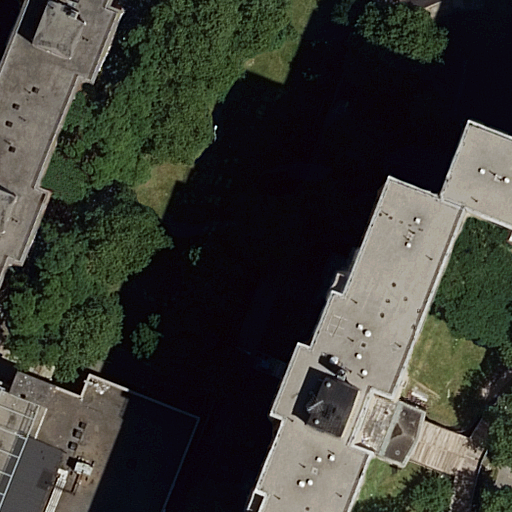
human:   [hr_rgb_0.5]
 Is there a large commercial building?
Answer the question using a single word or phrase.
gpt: no

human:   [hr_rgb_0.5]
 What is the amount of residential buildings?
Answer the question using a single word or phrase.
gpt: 2

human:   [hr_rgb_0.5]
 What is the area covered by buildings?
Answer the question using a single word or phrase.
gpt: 3035m2

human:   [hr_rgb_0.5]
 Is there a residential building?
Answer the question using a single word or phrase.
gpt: yes

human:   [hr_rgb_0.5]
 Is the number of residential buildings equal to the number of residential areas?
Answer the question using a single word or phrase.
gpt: yes

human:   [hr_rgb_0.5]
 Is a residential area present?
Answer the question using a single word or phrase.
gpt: yes

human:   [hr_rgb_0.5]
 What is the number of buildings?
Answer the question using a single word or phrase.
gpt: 3

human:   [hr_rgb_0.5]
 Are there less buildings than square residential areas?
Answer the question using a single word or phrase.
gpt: no

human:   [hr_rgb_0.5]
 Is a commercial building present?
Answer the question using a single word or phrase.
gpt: no

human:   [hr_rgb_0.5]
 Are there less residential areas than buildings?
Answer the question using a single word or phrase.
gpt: yes

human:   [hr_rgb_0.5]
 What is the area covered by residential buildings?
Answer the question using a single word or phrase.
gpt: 2141m2

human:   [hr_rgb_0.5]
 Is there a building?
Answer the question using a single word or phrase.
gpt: yes

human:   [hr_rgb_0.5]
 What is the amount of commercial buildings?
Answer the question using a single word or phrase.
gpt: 0

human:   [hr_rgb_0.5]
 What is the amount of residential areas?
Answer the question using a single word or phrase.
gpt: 2

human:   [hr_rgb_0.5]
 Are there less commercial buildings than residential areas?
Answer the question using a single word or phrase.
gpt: yes

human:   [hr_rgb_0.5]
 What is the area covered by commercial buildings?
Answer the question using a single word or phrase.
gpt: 0m2

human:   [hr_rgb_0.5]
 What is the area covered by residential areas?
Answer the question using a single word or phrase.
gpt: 1064m2

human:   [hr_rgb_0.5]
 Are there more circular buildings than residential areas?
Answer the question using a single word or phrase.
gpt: no

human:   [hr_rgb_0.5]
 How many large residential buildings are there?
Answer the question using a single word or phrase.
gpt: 2

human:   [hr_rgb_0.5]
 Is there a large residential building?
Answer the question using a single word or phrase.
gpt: yes

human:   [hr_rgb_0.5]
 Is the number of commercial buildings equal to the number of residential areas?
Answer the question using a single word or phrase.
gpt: no

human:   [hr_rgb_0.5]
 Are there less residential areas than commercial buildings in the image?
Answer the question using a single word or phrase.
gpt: no

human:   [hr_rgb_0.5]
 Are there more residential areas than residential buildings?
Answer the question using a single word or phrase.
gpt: no

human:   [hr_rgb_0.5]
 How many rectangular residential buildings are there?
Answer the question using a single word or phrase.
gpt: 0

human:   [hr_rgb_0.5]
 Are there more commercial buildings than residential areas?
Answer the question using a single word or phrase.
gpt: no

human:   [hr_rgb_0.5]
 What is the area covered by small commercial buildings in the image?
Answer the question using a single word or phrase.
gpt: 0m2

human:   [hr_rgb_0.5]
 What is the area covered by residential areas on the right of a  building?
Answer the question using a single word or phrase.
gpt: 34m2

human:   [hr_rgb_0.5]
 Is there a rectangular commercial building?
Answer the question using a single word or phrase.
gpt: no

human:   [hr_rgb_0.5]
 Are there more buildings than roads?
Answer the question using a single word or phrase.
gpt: yes

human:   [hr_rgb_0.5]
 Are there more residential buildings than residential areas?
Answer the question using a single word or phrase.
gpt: no

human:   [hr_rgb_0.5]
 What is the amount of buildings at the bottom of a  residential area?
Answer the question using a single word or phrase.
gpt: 3

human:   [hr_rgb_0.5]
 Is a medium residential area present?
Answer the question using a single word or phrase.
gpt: no

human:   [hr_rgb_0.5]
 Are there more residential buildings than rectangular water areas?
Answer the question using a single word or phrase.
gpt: yes

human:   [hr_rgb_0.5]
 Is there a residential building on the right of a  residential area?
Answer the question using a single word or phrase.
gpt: yes

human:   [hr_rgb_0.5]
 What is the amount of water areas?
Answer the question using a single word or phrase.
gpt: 0

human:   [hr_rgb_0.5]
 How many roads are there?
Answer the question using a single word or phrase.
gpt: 0

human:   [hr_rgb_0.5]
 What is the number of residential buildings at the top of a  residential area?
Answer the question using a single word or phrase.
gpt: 2

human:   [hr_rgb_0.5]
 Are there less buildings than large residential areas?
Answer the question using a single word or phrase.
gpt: no

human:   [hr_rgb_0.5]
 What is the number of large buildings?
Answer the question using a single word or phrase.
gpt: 3

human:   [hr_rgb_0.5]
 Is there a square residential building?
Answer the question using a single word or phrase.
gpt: no

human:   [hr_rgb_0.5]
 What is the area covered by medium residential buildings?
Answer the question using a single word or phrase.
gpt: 0m2

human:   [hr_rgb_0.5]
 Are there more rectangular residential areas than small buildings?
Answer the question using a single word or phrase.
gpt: yes

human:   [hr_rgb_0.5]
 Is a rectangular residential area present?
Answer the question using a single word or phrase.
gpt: yes

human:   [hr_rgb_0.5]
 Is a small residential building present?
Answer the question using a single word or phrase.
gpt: no

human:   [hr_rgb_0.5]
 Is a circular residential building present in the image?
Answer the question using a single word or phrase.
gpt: no

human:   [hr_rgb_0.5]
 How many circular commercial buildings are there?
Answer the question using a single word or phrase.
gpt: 0

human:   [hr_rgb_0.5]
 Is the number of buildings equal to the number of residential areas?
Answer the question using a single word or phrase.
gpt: no

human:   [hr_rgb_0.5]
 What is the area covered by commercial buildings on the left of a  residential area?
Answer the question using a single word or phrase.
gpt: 0m2

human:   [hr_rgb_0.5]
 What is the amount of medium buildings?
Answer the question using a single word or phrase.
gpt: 0

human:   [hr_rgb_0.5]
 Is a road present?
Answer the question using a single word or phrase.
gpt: no

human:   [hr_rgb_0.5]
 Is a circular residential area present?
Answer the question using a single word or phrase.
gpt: no

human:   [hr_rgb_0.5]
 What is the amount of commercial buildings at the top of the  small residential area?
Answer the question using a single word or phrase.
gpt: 0

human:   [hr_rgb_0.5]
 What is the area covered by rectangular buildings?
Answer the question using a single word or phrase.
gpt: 0m2

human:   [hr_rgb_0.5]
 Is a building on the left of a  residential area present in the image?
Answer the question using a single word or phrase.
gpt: yes

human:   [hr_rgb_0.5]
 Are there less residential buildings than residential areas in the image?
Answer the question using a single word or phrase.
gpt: no

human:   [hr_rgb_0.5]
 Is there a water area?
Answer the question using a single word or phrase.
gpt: no

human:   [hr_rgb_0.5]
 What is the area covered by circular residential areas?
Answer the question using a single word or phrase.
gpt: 0m2

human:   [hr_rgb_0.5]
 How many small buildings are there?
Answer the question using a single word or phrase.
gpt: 0

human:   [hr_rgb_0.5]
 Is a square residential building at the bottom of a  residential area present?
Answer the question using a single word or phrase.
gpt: no

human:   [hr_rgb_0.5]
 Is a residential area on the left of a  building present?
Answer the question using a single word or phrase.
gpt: yes

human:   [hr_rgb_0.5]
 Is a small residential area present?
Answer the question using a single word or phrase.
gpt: yes

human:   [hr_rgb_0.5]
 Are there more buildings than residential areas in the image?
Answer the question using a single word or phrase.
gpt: yes

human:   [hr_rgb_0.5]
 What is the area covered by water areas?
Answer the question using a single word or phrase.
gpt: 0m2

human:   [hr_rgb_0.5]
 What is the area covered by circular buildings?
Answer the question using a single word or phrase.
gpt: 0m2